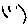
Label: hexagon